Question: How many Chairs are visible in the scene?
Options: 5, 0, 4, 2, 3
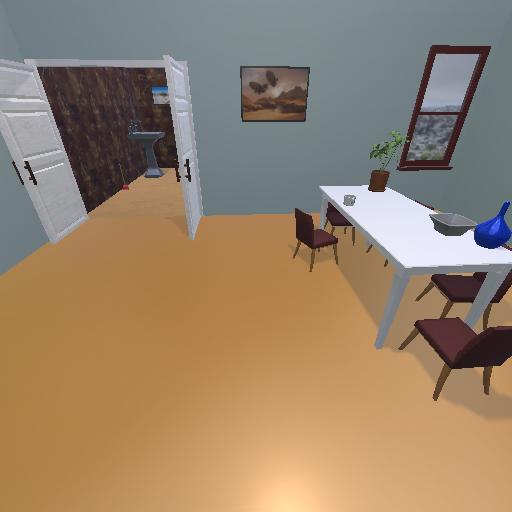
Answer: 5